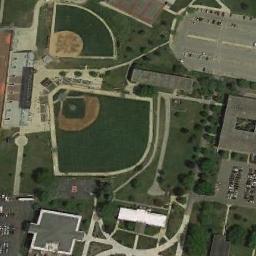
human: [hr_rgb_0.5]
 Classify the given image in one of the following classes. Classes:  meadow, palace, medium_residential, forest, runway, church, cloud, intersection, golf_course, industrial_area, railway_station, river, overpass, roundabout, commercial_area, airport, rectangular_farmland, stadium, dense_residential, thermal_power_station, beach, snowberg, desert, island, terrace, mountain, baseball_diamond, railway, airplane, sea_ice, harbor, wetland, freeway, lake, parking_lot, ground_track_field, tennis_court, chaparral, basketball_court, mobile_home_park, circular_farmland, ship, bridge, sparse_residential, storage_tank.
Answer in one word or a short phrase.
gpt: baseball_diamond